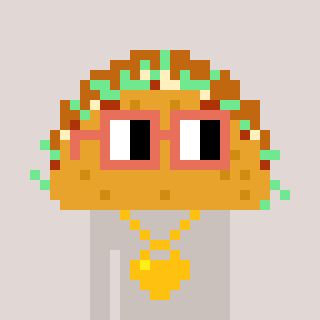
a pixel art character with square orange glasses, a taco-shaped head and a foggrey-colored body on a warm background